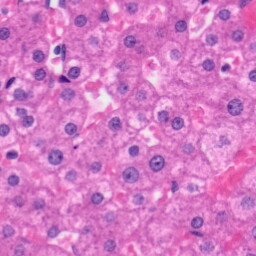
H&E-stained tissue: Liver